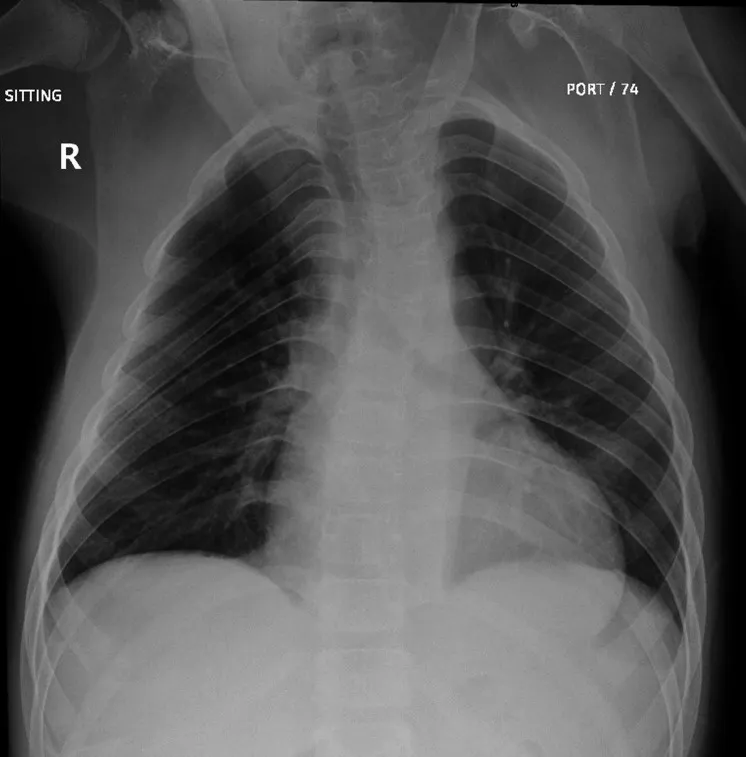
Pre-op Chest X-ray.
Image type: radiology (x_ray)